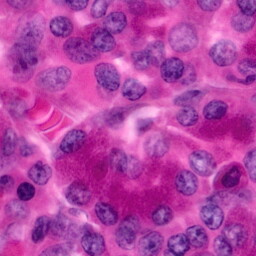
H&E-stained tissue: Pancreatic